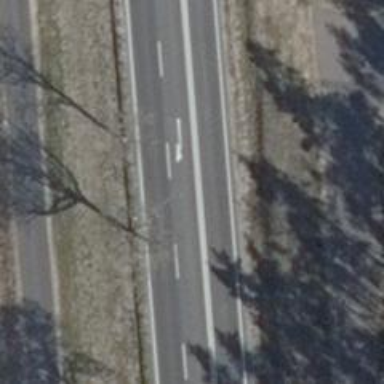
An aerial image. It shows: Avenue lined with broadleaved trees.